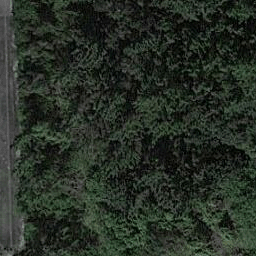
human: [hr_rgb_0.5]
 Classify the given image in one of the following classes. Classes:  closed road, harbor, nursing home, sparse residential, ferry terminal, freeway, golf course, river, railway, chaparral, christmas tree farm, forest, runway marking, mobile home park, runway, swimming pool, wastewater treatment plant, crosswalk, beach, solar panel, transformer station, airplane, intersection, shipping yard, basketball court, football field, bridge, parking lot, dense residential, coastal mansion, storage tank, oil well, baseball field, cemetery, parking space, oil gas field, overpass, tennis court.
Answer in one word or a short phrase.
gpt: forest